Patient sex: F
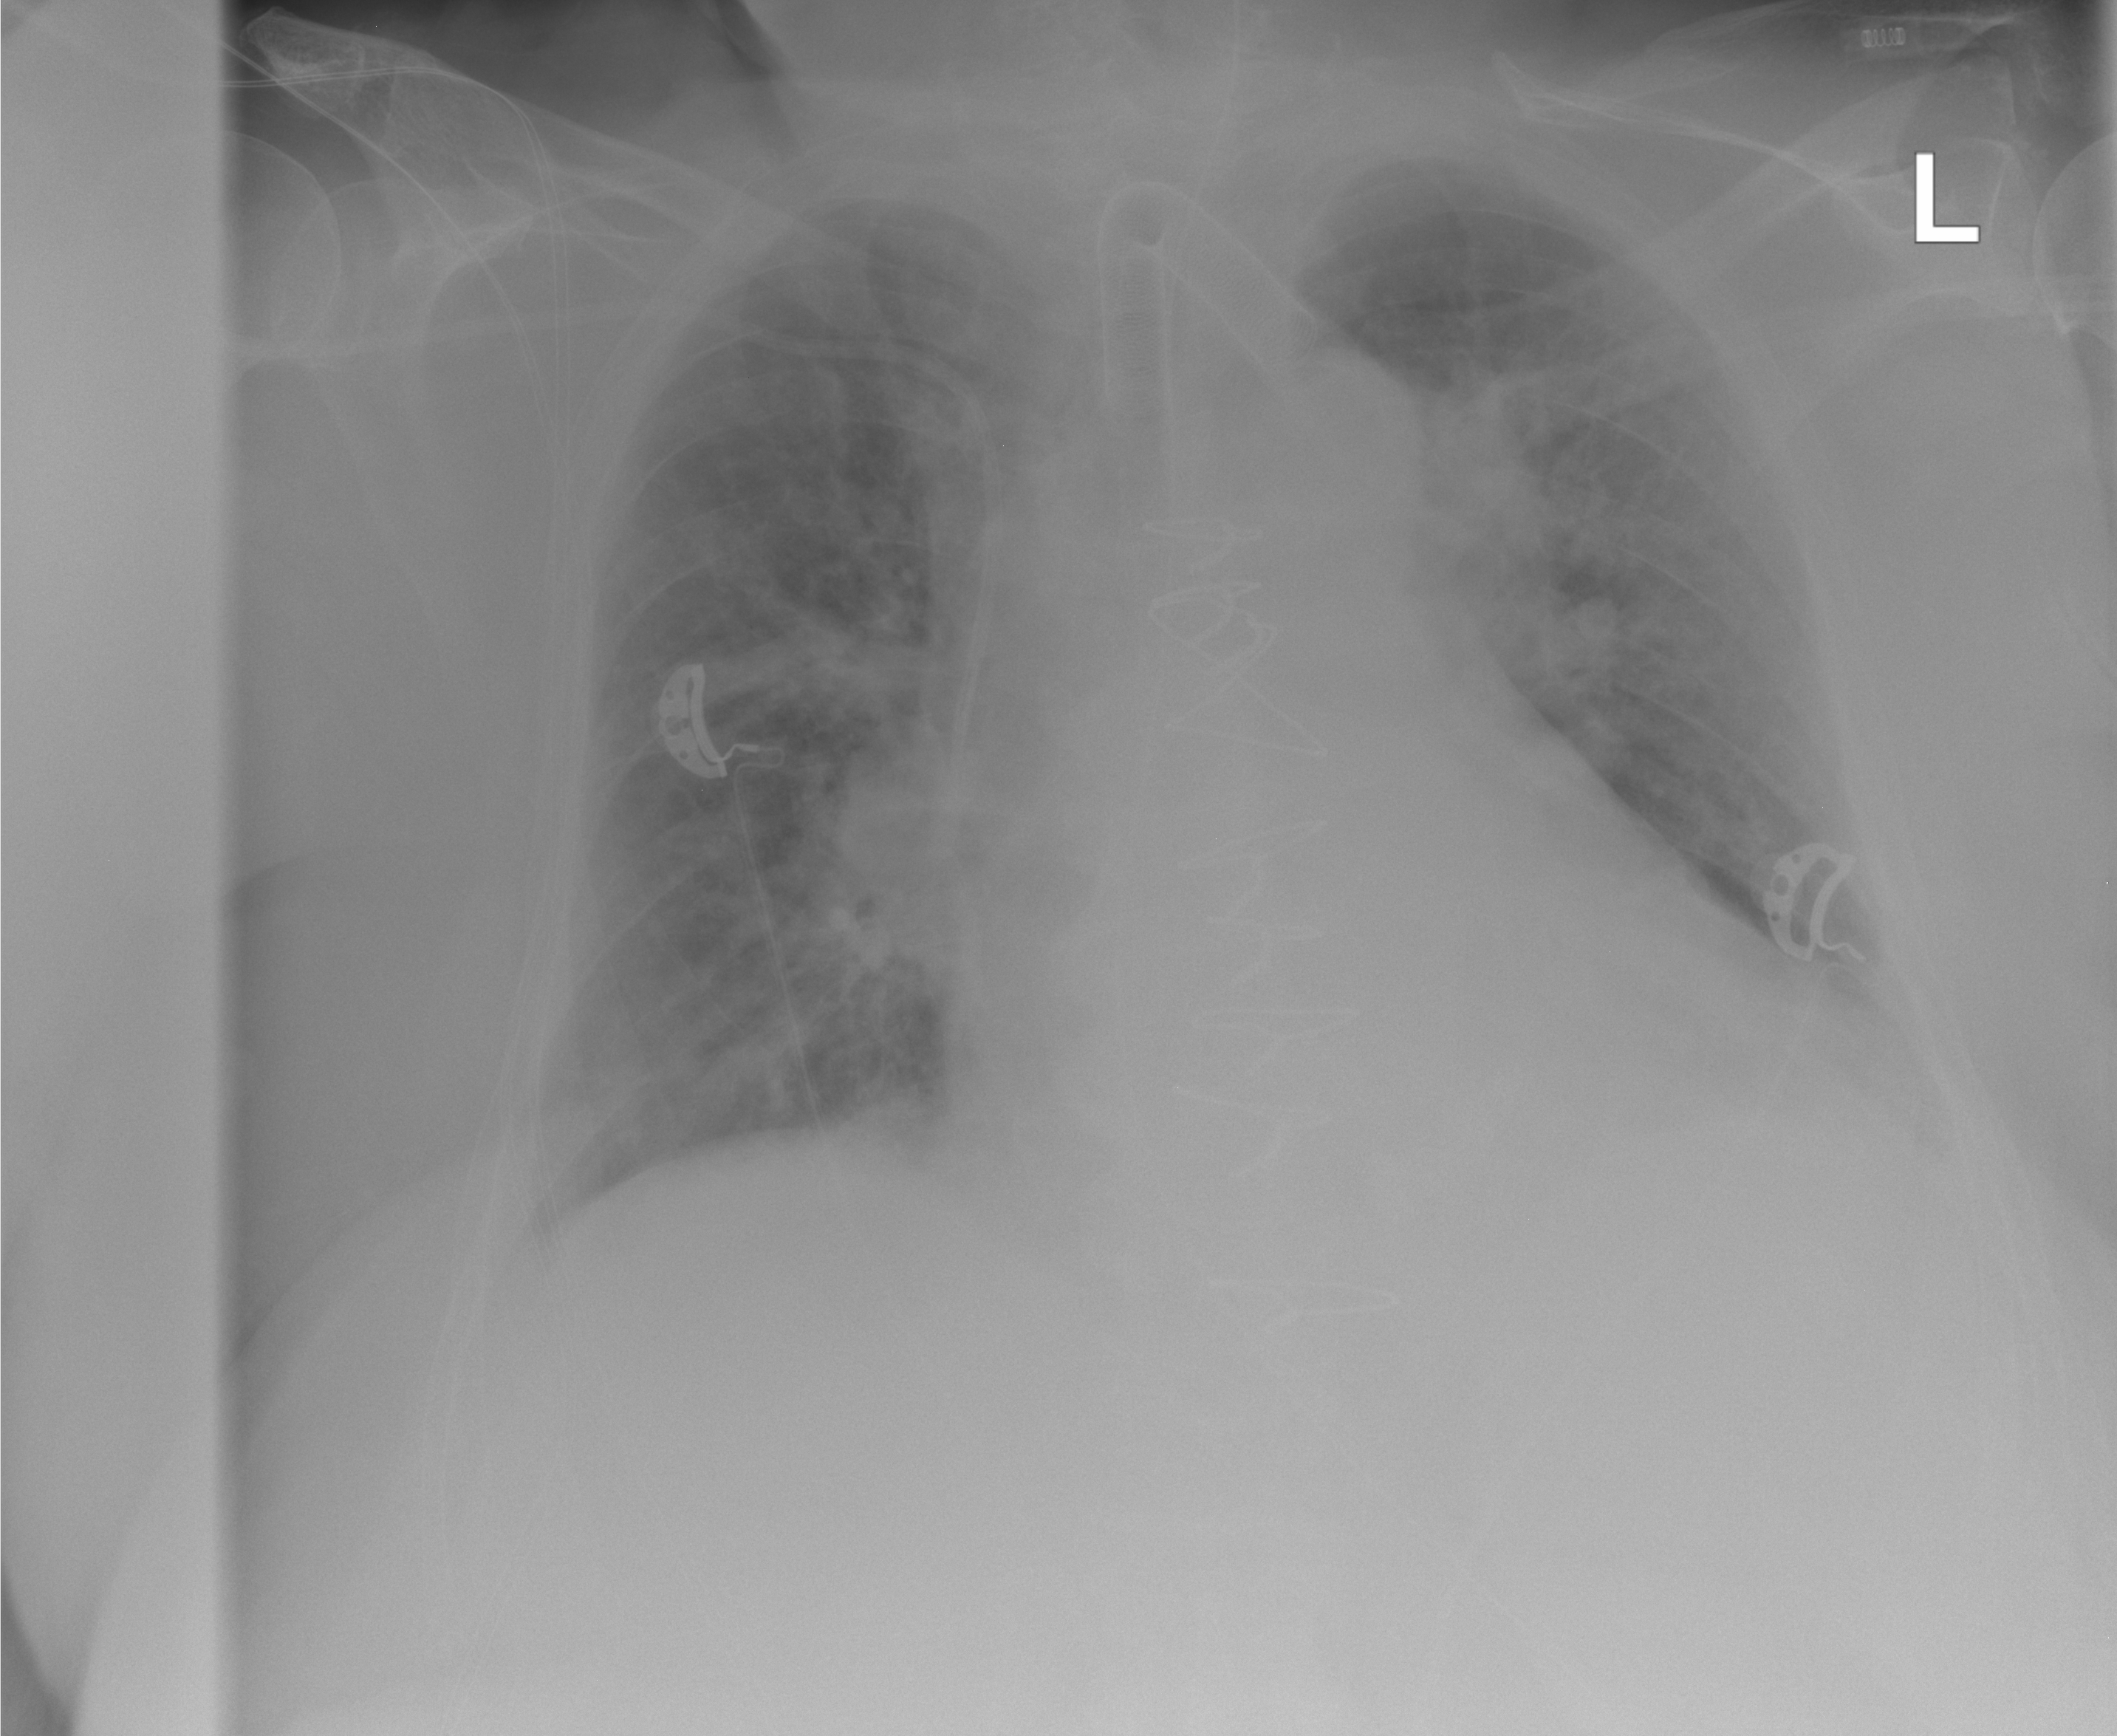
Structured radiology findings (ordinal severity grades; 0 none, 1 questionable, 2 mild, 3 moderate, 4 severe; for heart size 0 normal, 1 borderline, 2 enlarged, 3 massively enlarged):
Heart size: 2
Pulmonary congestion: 2
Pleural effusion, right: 2
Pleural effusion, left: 2
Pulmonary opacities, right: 2
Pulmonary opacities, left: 0
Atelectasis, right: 2
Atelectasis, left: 2